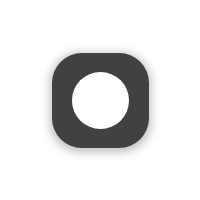
Cursor type: crosshair
OS/theme: linux-google-cursor
Variant: red